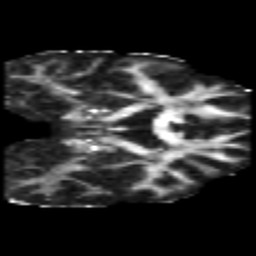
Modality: FA
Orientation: coronal
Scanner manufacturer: philips
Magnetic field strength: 3 T
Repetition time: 8.6 s
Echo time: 0.127 s